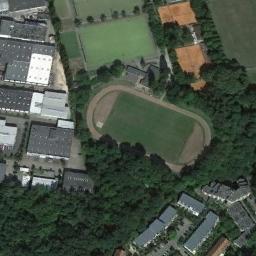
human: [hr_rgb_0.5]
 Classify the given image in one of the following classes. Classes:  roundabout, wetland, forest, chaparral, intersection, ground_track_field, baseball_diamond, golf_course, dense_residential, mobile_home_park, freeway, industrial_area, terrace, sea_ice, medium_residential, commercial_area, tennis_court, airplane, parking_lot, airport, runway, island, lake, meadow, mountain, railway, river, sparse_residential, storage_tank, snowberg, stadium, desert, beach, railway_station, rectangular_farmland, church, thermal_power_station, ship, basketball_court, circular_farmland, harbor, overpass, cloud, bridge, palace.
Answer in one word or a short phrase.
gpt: ground_track_field